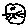
Label: cat